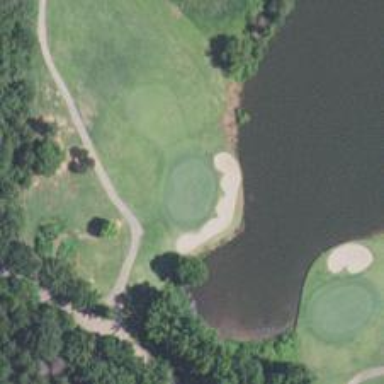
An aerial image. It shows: Golf hole.